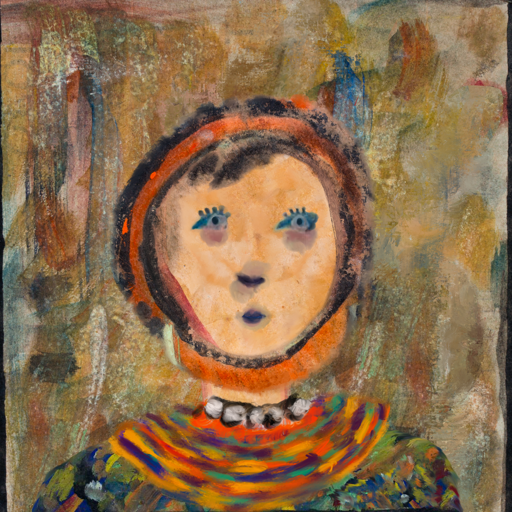
Background: Pipe, Head And Neck Front: Childish, Face Front: Hill_Girl, Bust: An_Impression, Hair Front: Childish, Head Accessory: Blank, Second Necklace: An_Impression_2, Necklace: An_Impression, Baby: Blank